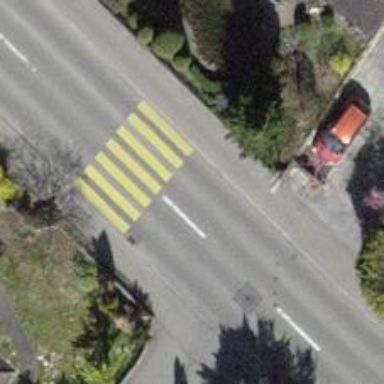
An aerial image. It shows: Pedestrian crossing with zebra markings on the footway.